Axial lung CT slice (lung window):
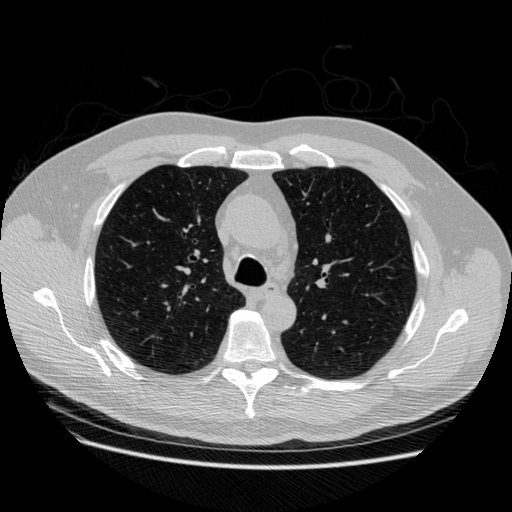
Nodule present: no